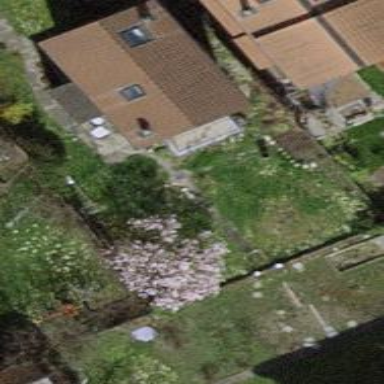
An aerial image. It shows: Garden enclosed by fence.